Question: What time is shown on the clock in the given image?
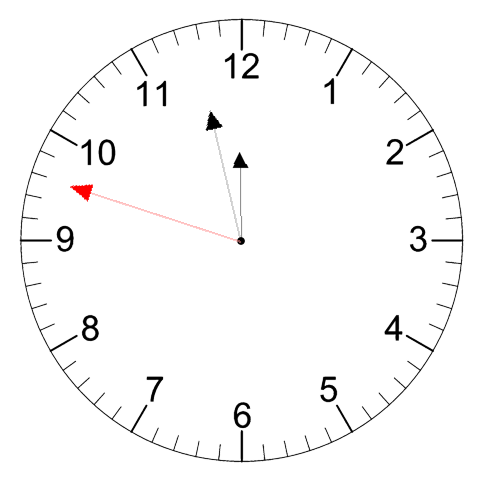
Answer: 11:57:48